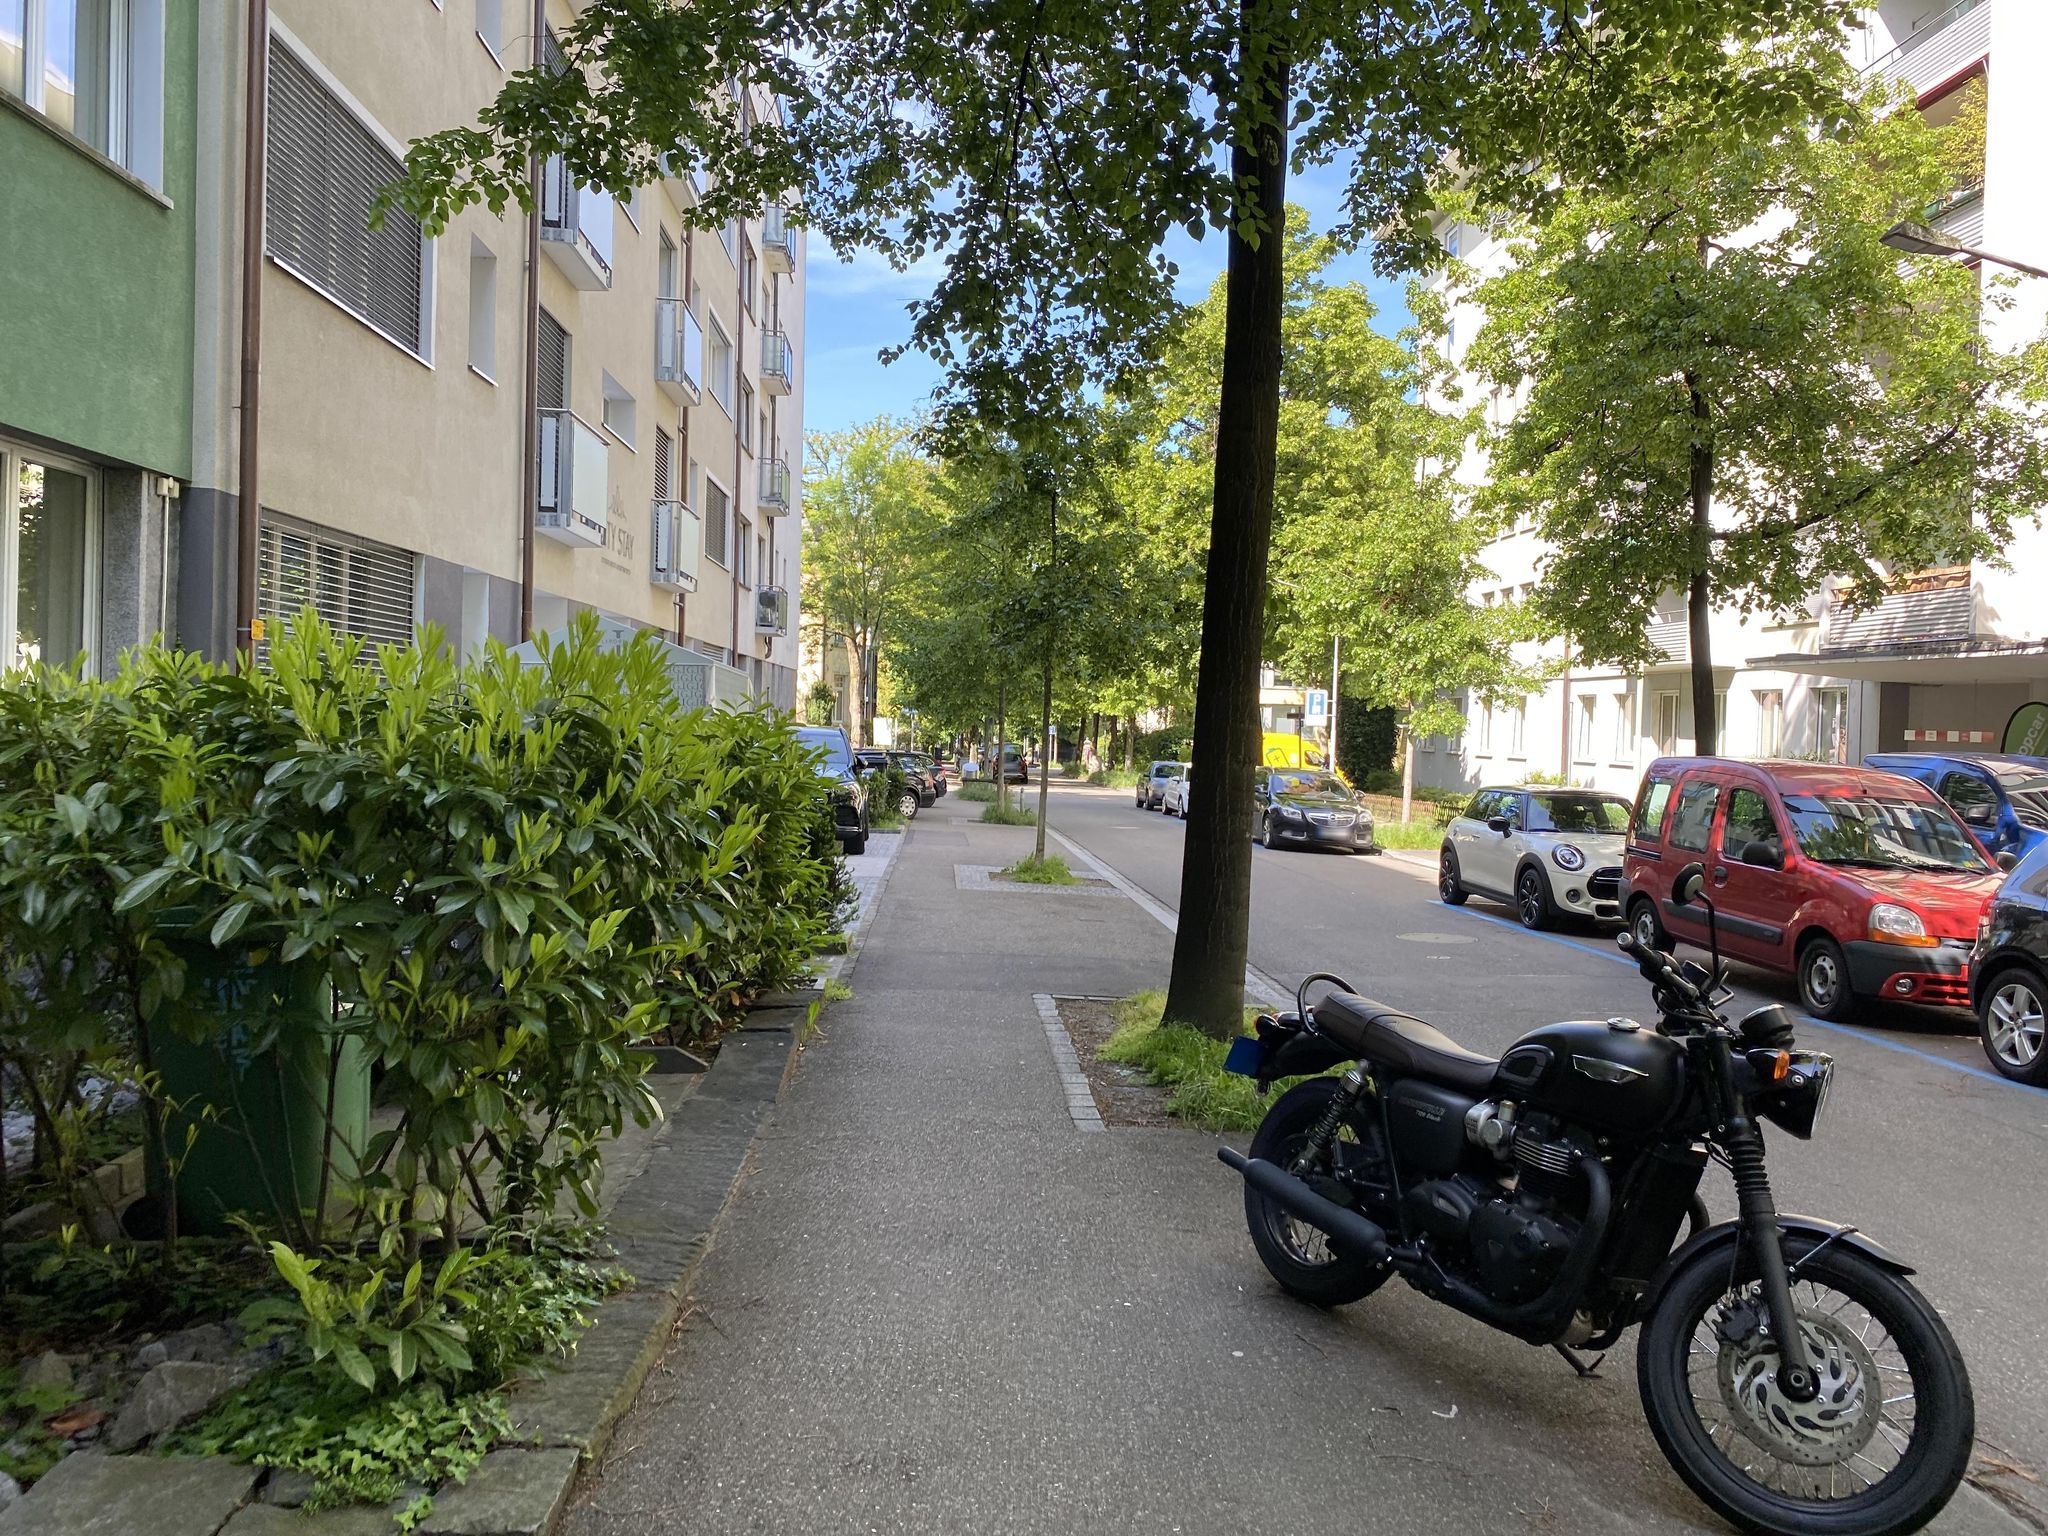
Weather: clear
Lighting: day
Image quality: good
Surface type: walking surface
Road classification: footway
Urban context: urban centre
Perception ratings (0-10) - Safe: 5.43, Lively: 8.92, Beautiful: 6.12, Boring: 2.56, Depressing: 4.26, Wealthy: 5.41